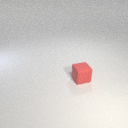
small red rubber cube